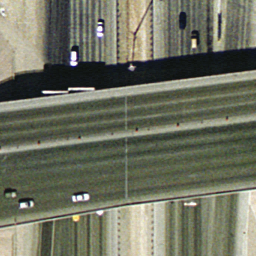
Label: overpass